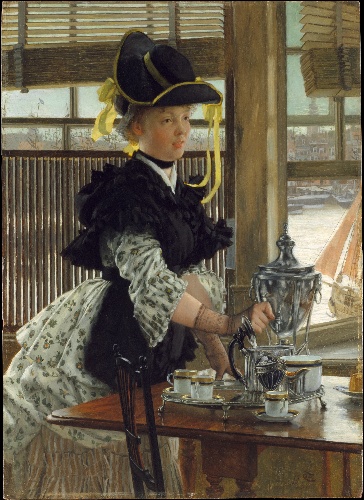
Title: Tea
Artist: James Tissot
Artist bio: French, Nantes 1836–1902 Chenecey-Buillon
Date: 1872
Object type: Painting
Classification: Paintings
Medium: Oil on wood
Dimensions: 26 x 18 7/8 in. (66 x 47.9 cm)
Department: European Paintings
Credit line: Gift of Mrs. Charles Wrightsman, 1998
Accession year: 1998
Repository: Metropolitan Museum of Art, New York, NY
Tags: Women|Tea Drinking